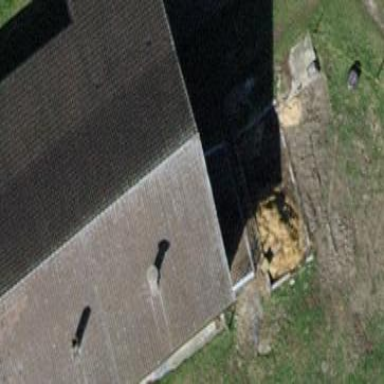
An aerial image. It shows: Farm building with flat roof.